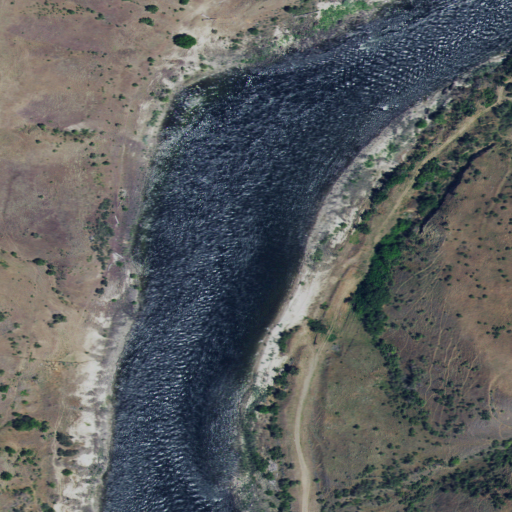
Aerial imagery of bar in Idaho named Lyons Bar containing open water, shrub, grassland, and evergreen forest